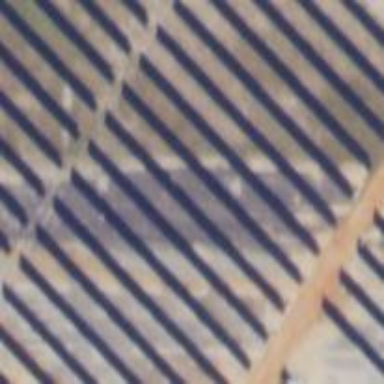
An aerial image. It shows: Solar power generator with photovoltaic panels.